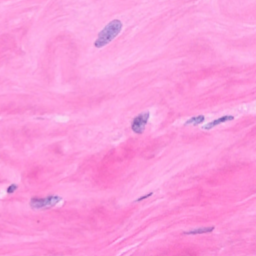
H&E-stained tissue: Breast